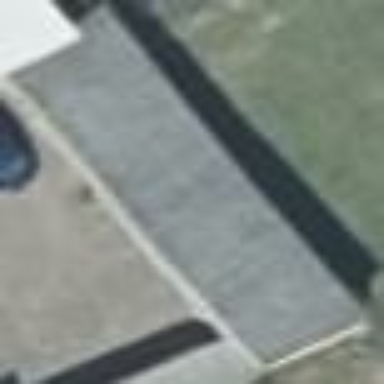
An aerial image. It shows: Flat roof building with grey roof.